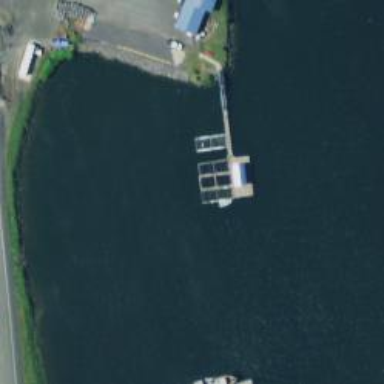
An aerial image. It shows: Man-made pier.